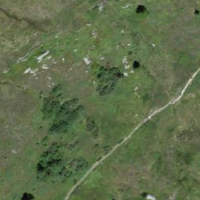
EUNIS habitat code: 23
Species observed at this site:
Vaccinium uliginosum
Bartsia alpina
Cirsium palustre
Sempervivum montanum